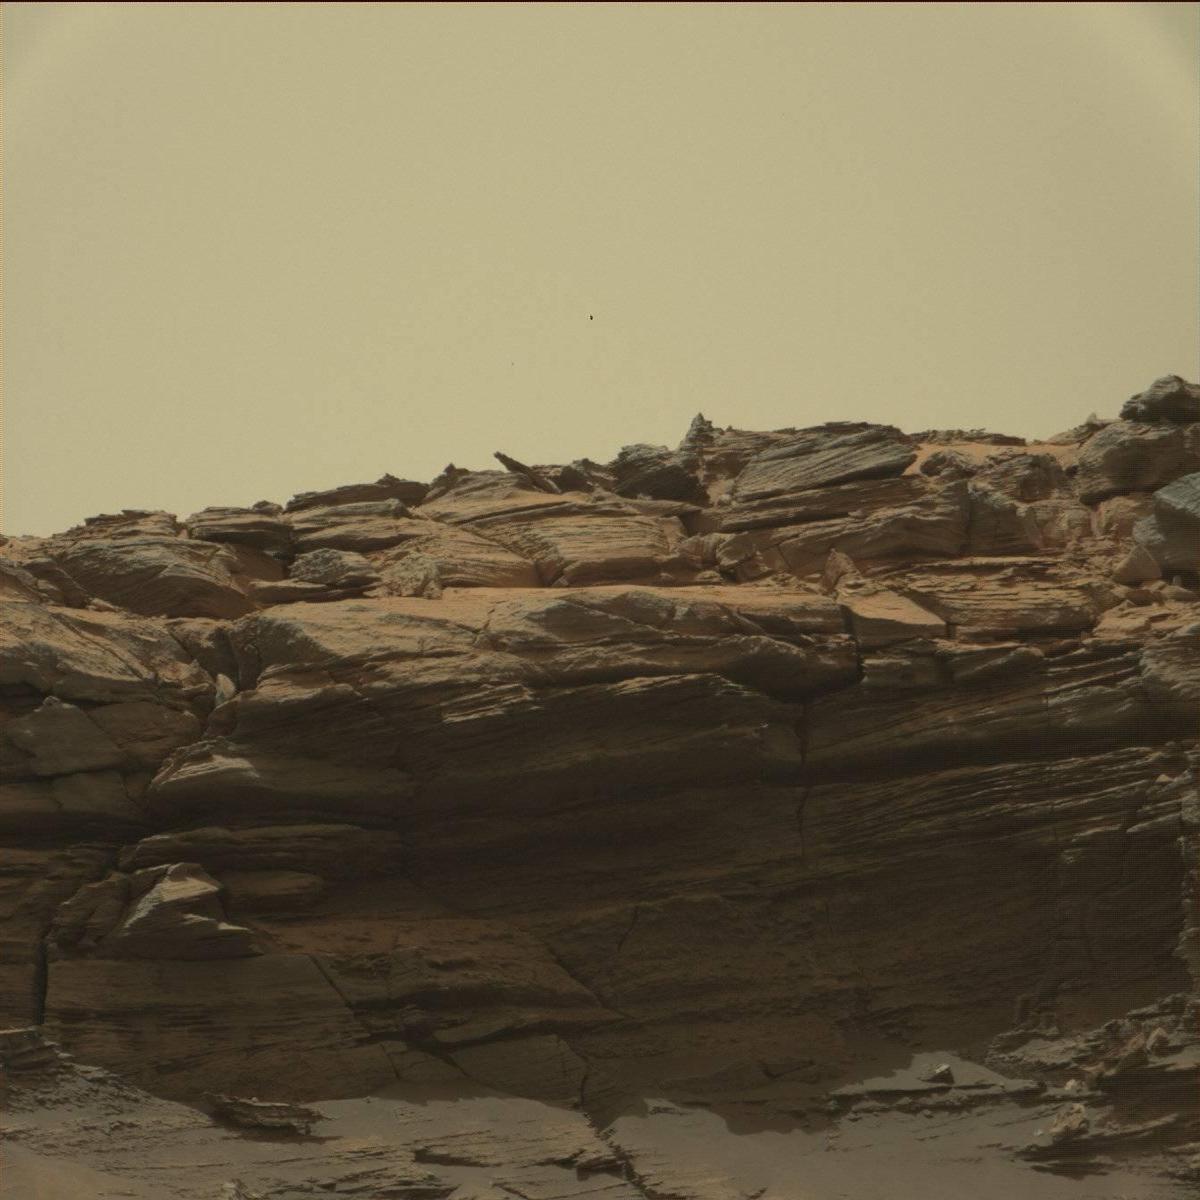
Terrain classes present: Bedrock, Sand / Soil, Sky